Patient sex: M
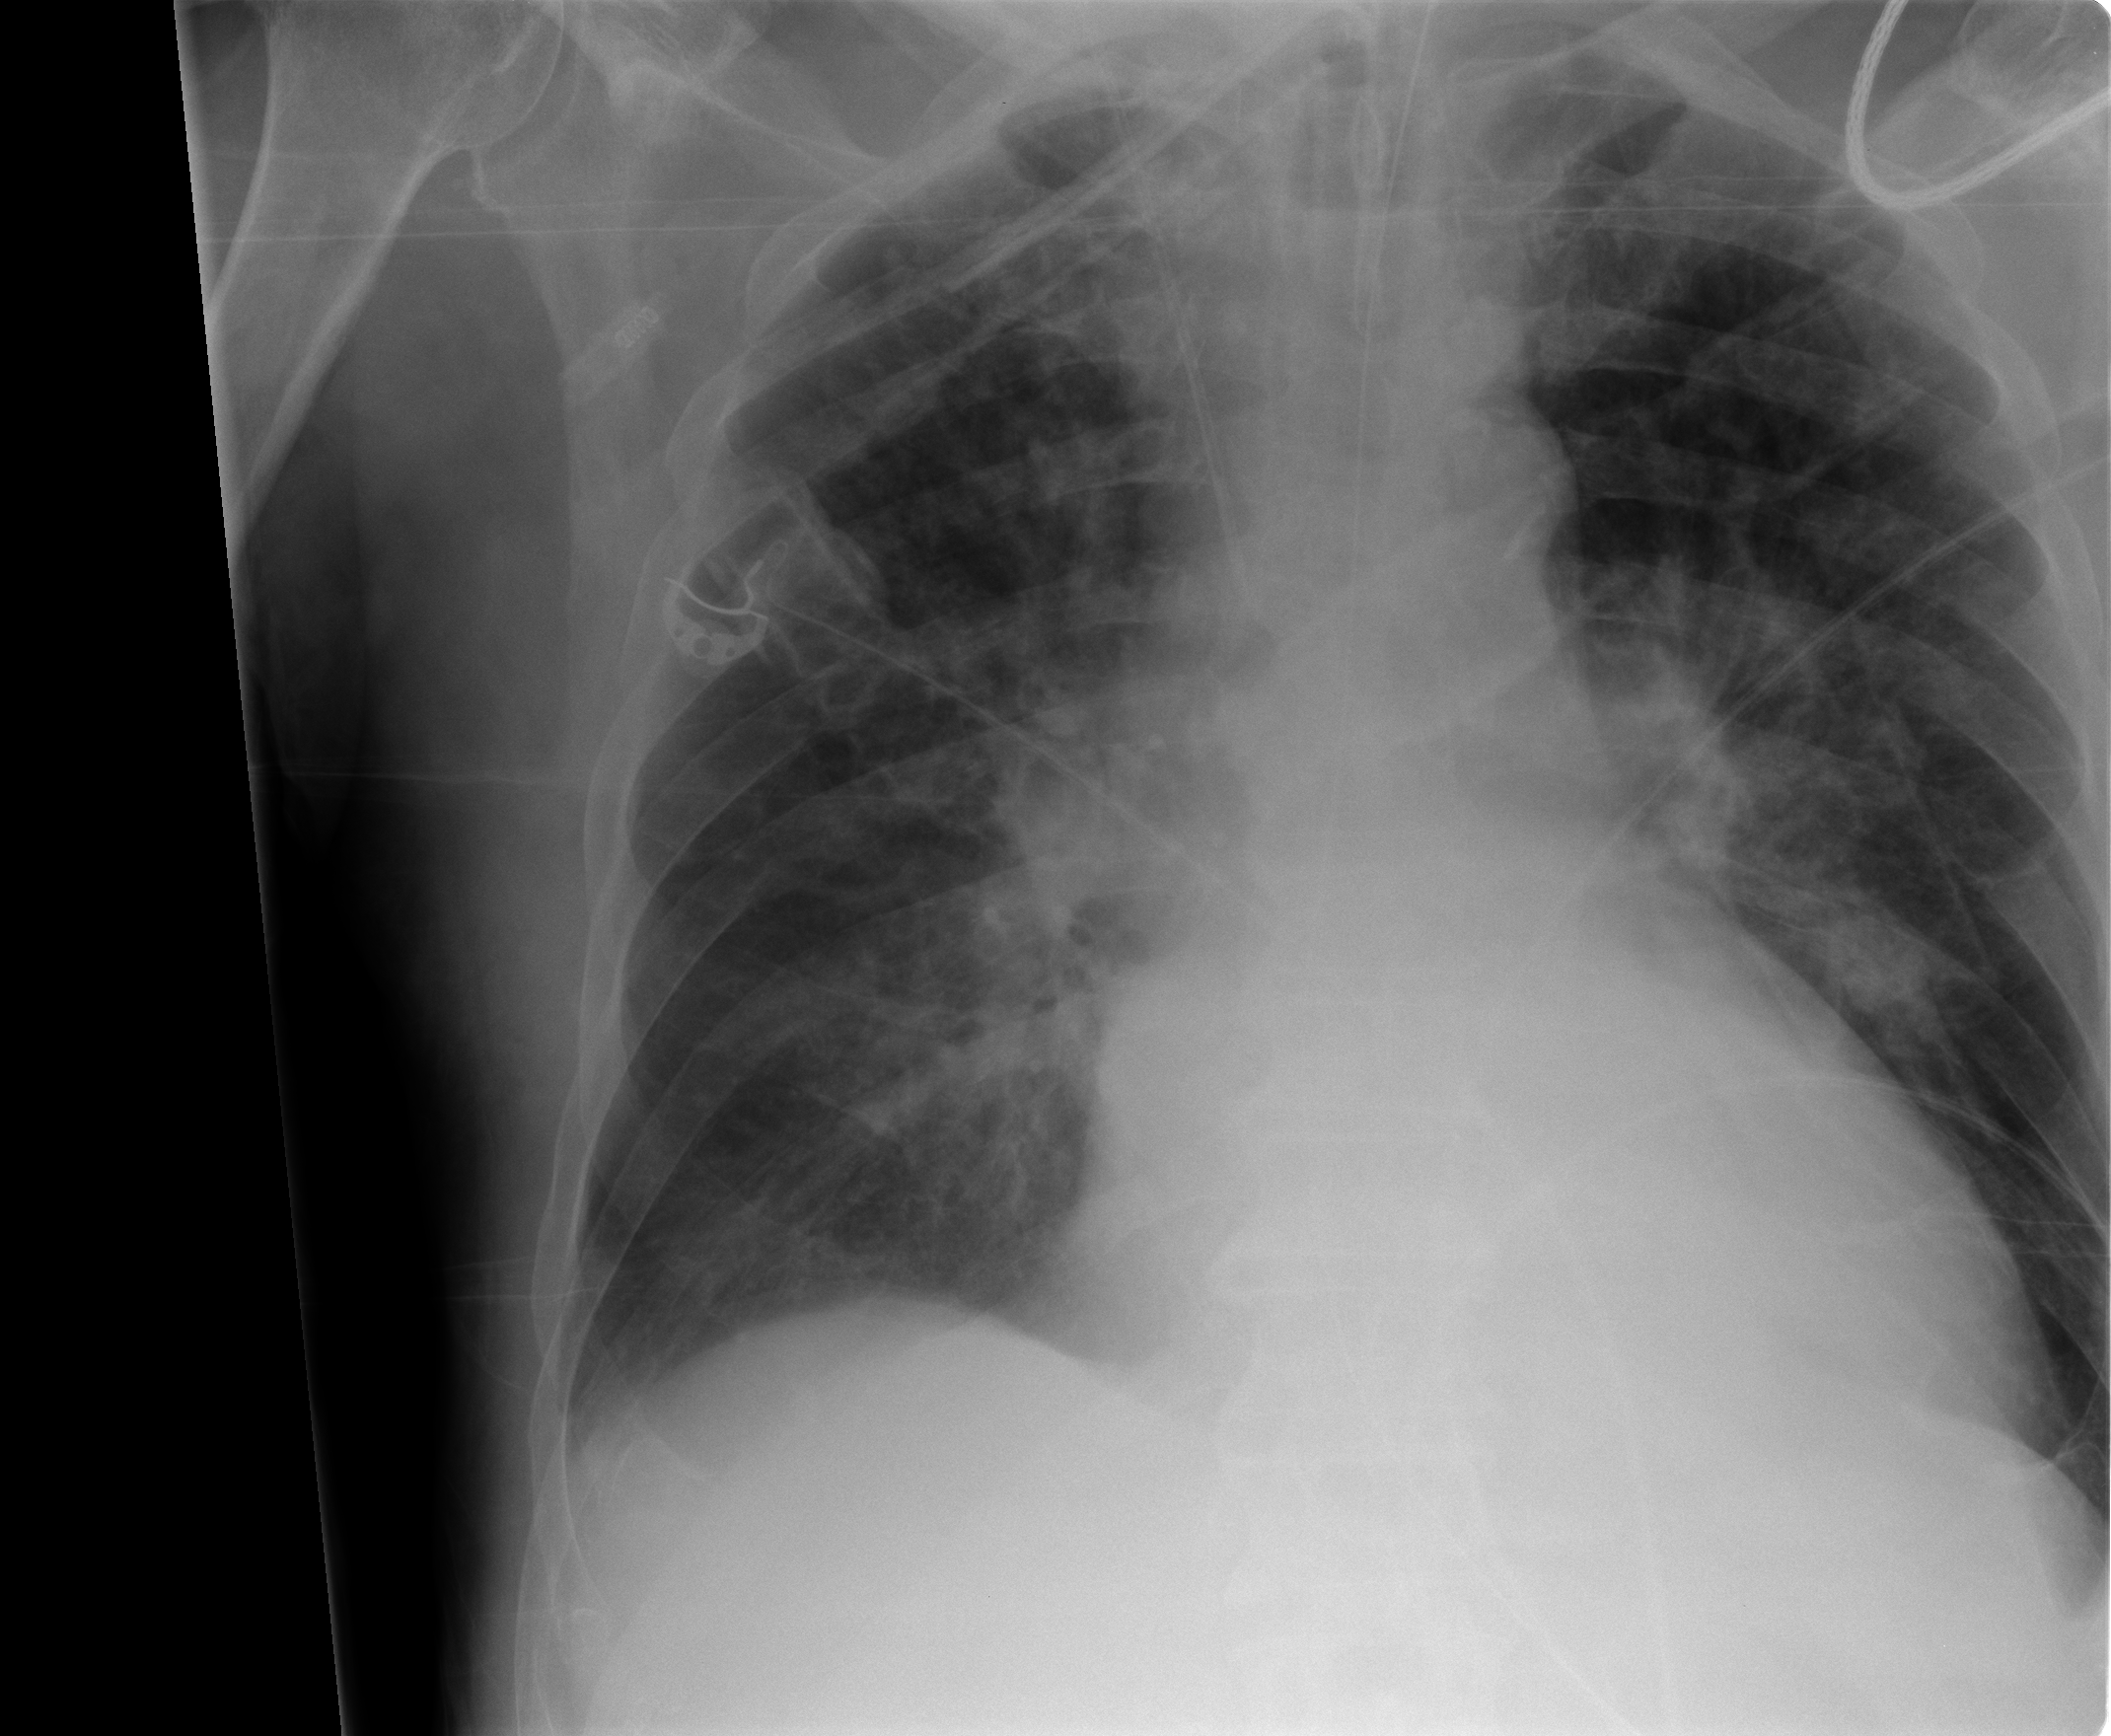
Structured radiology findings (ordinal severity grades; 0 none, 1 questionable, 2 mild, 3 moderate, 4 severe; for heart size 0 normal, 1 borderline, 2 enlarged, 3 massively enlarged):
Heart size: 2
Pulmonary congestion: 1
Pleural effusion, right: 0
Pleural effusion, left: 0
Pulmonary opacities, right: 2
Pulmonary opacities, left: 2
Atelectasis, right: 2
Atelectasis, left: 2